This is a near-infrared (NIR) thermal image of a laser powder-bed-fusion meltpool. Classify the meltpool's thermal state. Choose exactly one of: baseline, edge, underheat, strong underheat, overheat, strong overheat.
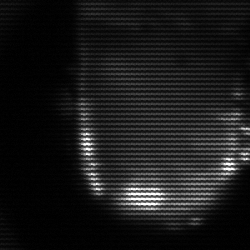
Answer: baseline